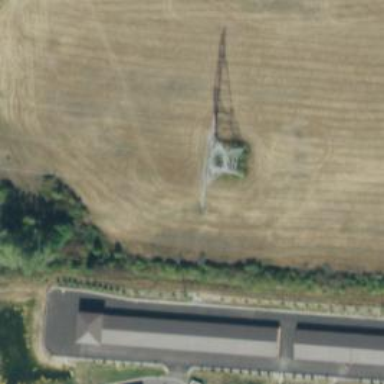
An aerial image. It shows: Lattice structure tower used for power transmission.